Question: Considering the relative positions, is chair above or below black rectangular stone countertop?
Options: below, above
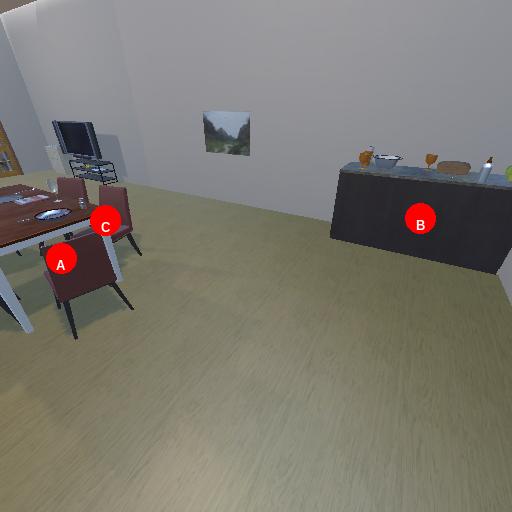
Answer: below